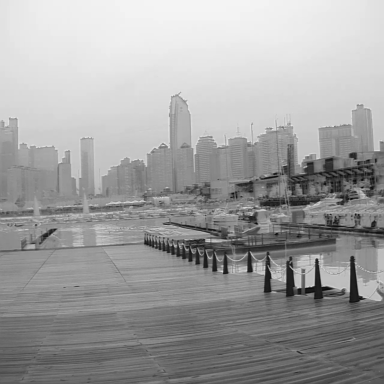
There are three sailboats in the infrared image.